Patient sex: M
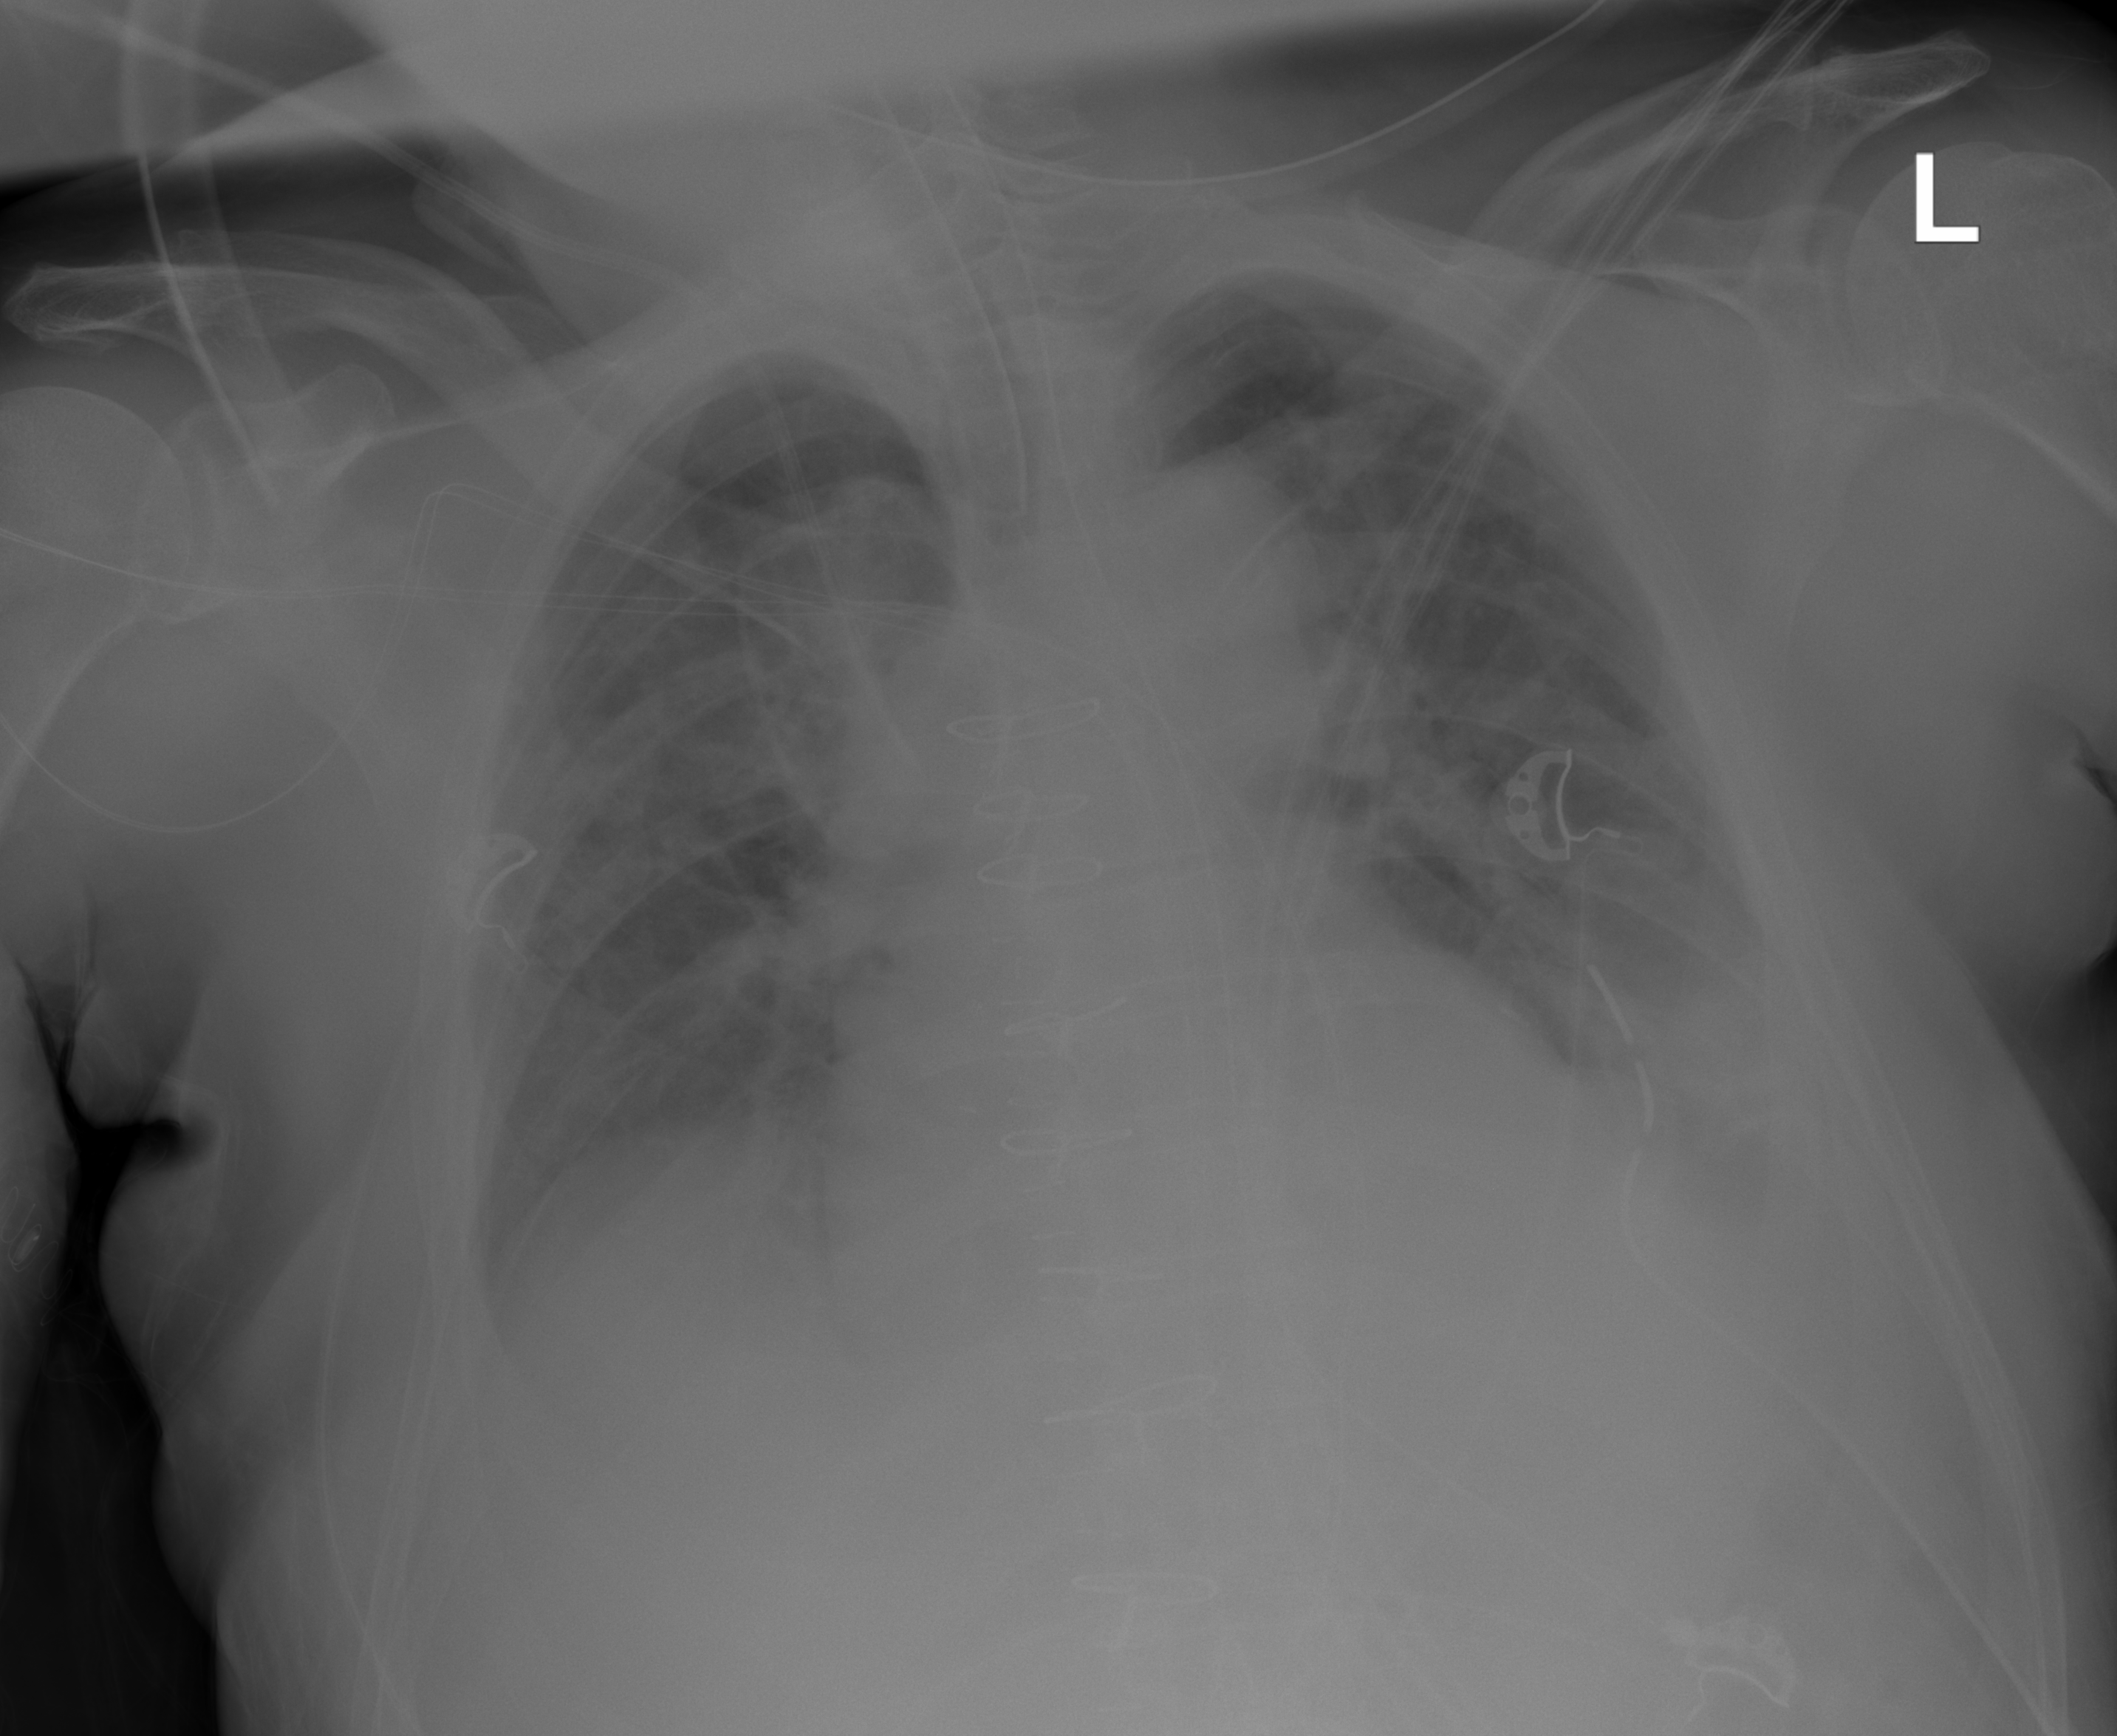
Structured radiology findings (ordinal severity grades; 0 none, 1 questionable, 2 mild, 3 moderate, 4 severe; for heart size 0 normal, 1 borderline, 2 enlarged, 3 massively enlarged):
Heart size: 0
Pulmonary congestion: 2
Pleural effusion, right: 2
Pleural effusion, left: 2
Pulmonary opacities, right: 0
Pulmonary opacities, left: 0
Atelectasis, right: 0
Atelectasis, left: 3